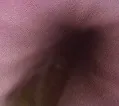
Operative images. Laparoscopy revealed the needle was identified near the peritoneal reflection over the fundus of the bladder (C).
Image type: endoscopy (gi_endoscopy)